Question: I have a graph that looks like this:

I want to increase the size of the points in the legend (is it legend or key?) but without increasing the size of the points in the plot.
It's explained better in the picture. Can this be achieved?
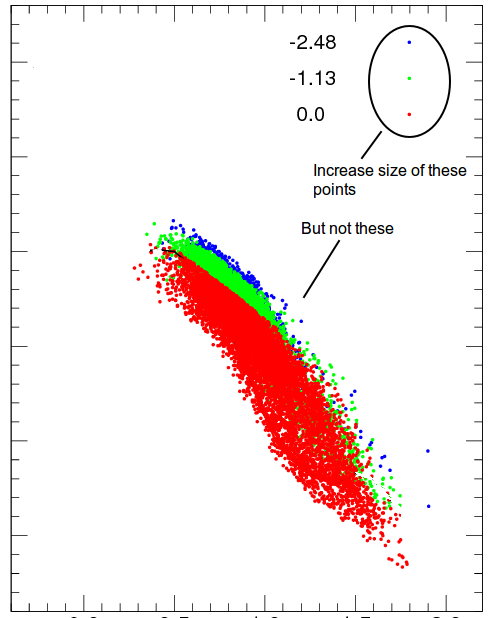
Answer: First plot nothing with increased symbol size, then plot the data without the key.
'''
gnuplot> plot 1/0 ls 7 lw 6 with points t "0.0", "yourdata" ls 7 notitle
'''
Use the same point style for both of the plots, and rename the first plot key as you wish.